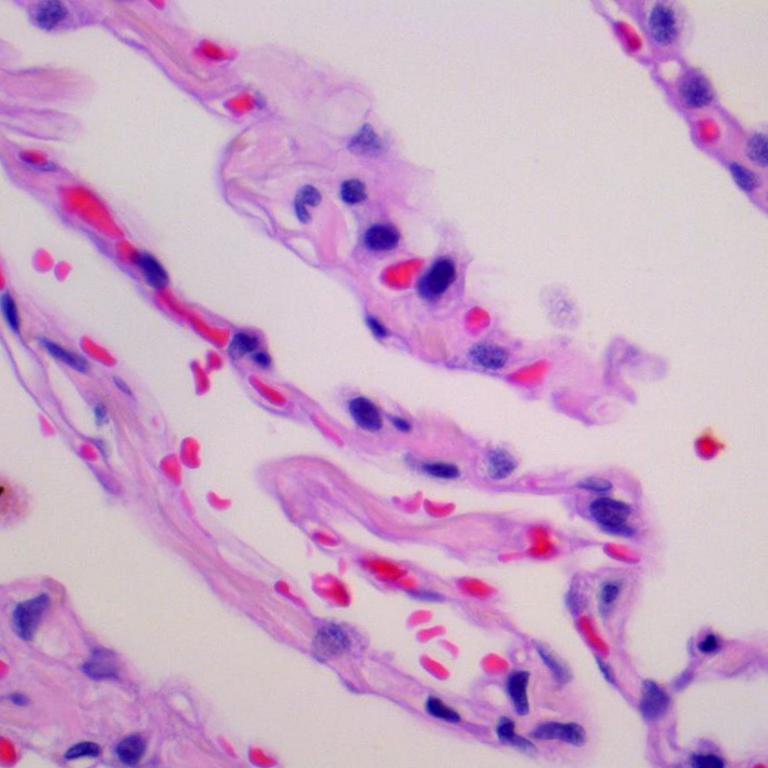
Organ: lung
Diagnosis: benign